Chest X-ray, AP view. Patient: 44 years old, sex F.
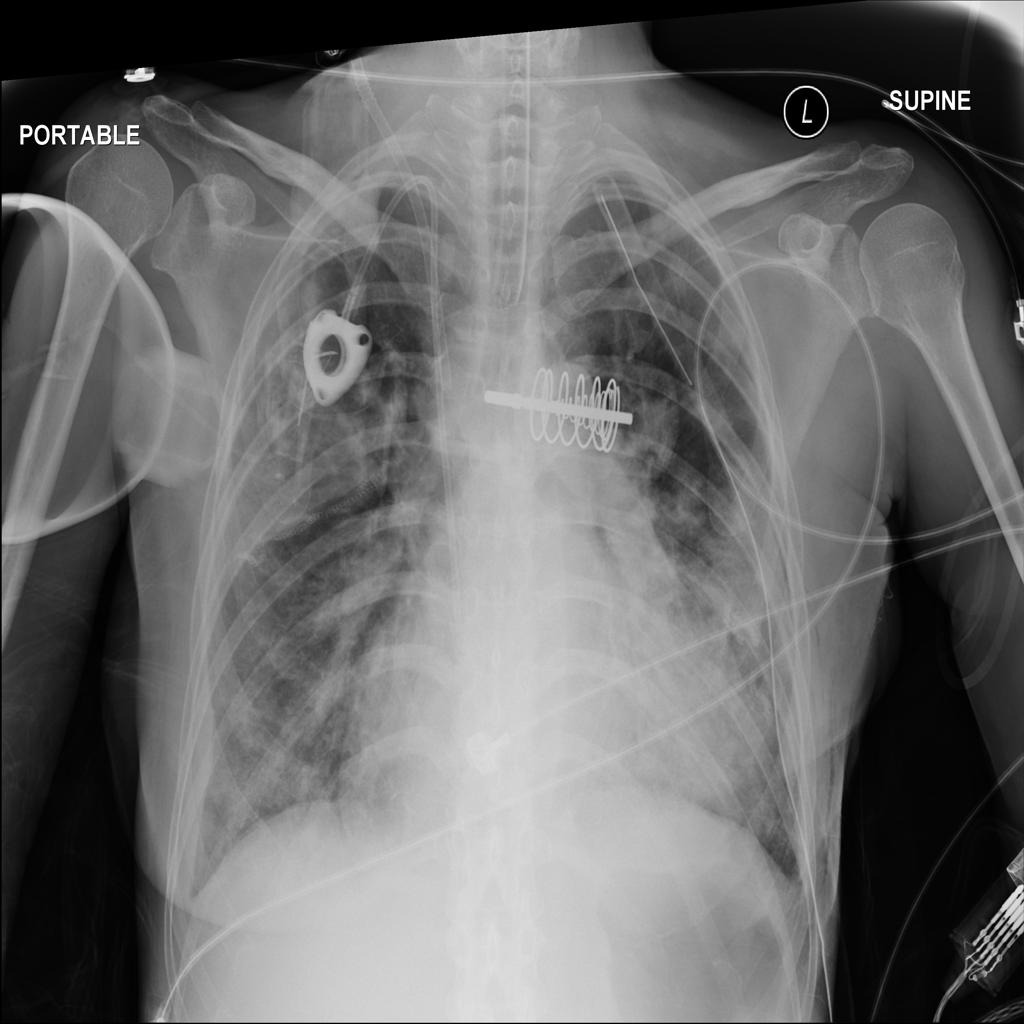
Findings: Cardiomegaly, Effusion, Emphysema